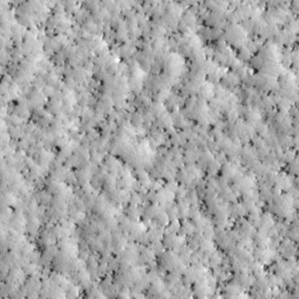
Label: non_frost